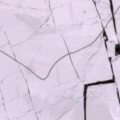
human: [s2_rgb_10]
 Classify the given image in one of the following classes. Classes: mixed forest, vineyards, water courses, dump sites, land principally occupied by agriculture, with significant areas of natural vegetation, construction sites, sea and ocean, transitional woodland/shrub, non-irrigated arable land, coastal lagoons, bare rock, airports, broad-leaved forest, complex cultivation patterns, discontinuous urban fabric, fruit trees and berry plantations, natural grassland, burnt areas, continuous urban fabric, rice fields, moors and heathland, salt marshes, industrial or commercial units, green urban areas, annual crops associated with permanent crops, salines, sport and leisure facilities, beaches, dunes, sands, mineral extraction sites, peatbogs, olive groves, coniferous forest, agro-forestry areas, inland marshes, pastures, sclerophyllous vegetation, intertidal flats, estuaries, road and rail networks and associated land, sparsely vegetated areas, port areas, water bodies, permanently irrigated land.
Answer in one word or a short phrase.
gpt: sea and ocean